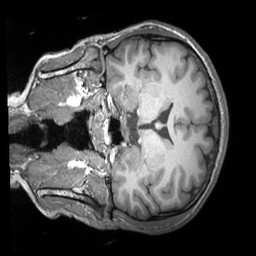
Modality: T1w
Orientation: coronal
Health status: healthy